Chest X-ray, AP view. Patient: 19 years old, sex M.
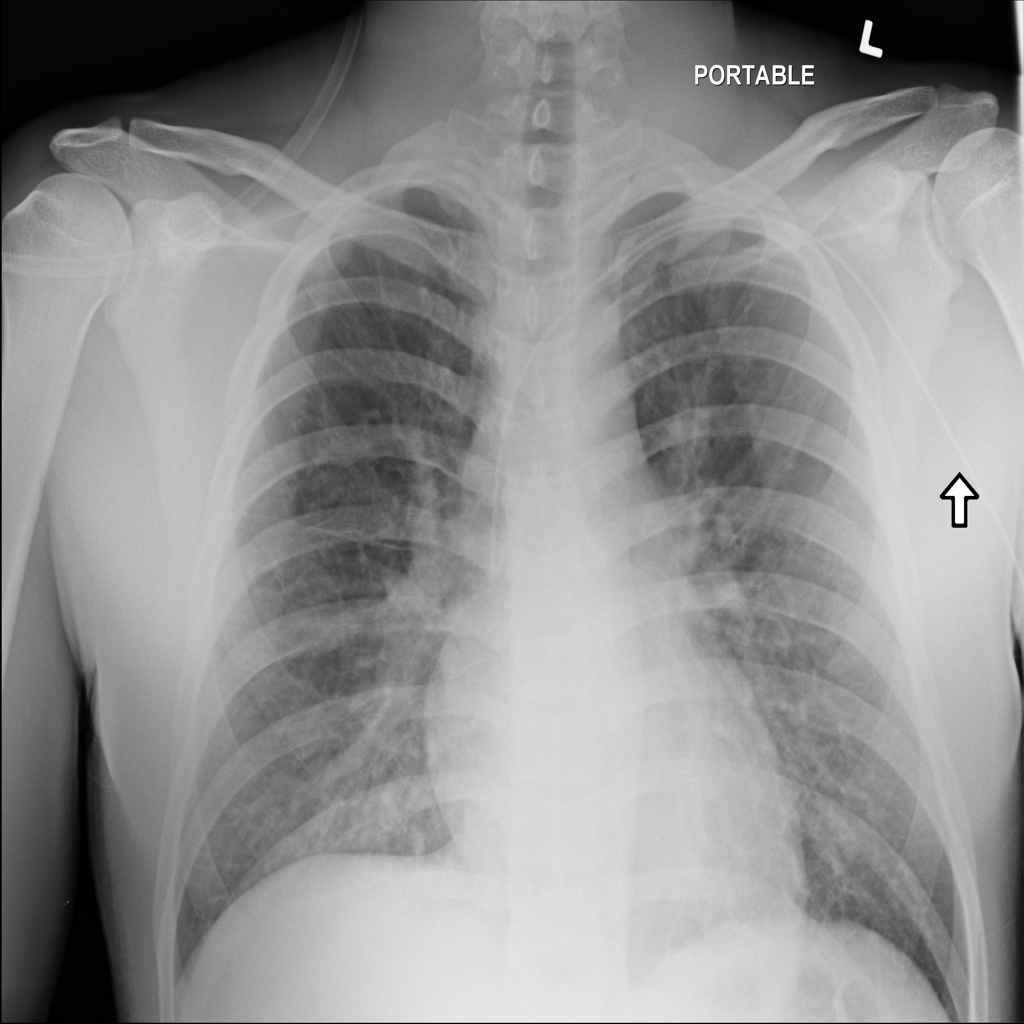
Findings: Atelectasis, Nodule, Pleural_Thickening